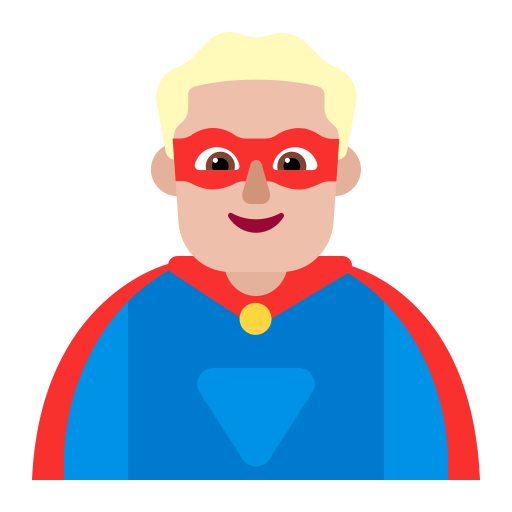
man superhero flat  light